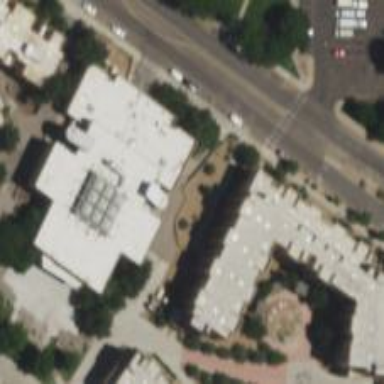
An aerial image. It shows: University building.